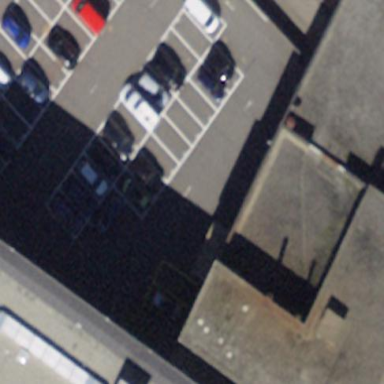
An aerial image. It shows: Industrial building.